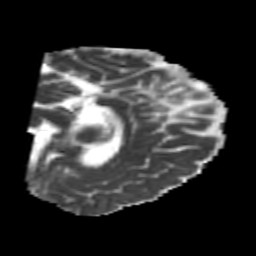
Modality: MD
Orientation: sagittal
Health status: healthy
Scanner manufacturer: philips
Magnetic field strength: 3 T
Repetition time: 6.964 s
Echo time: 0.092 s